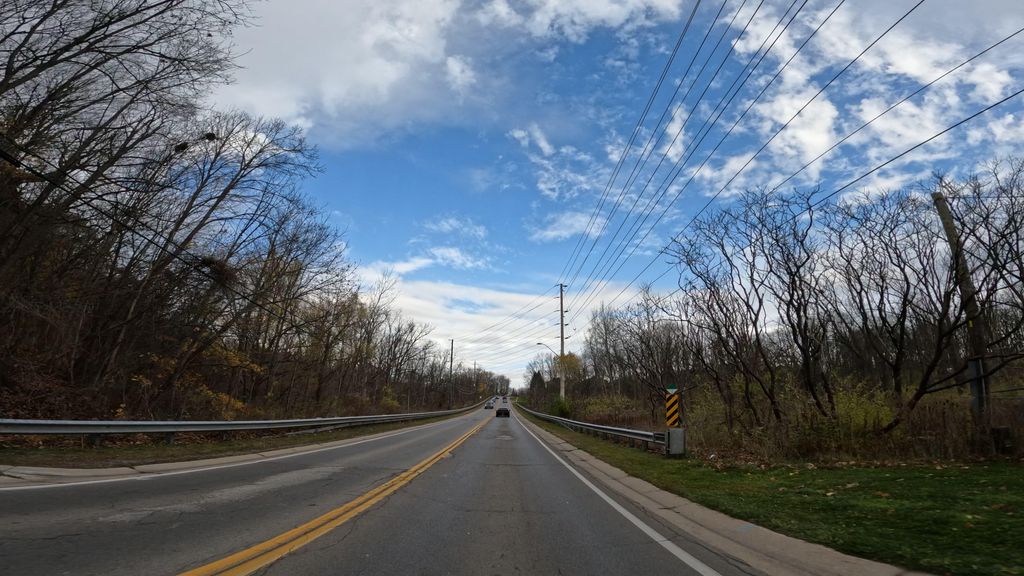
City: hamilton